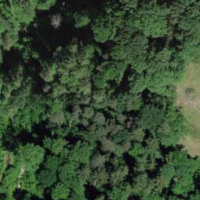
EUNIS habitat code: 44
Species observed at this site:
Caltha palustris